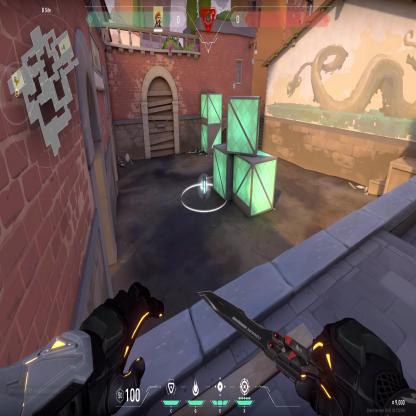
Label: planted spike